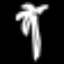
Label: palm tree